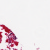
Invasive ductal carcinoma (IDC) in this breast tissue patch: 0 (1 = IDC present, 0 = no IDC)